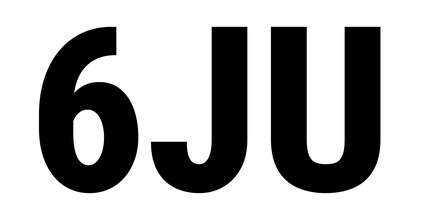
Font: Roboto_Condensed_ExtraBold